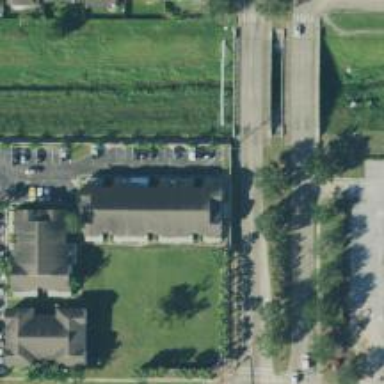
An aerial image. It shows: Secondary road crossing bridge.